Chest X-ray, PA view. Patient: 32 years old, sex F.
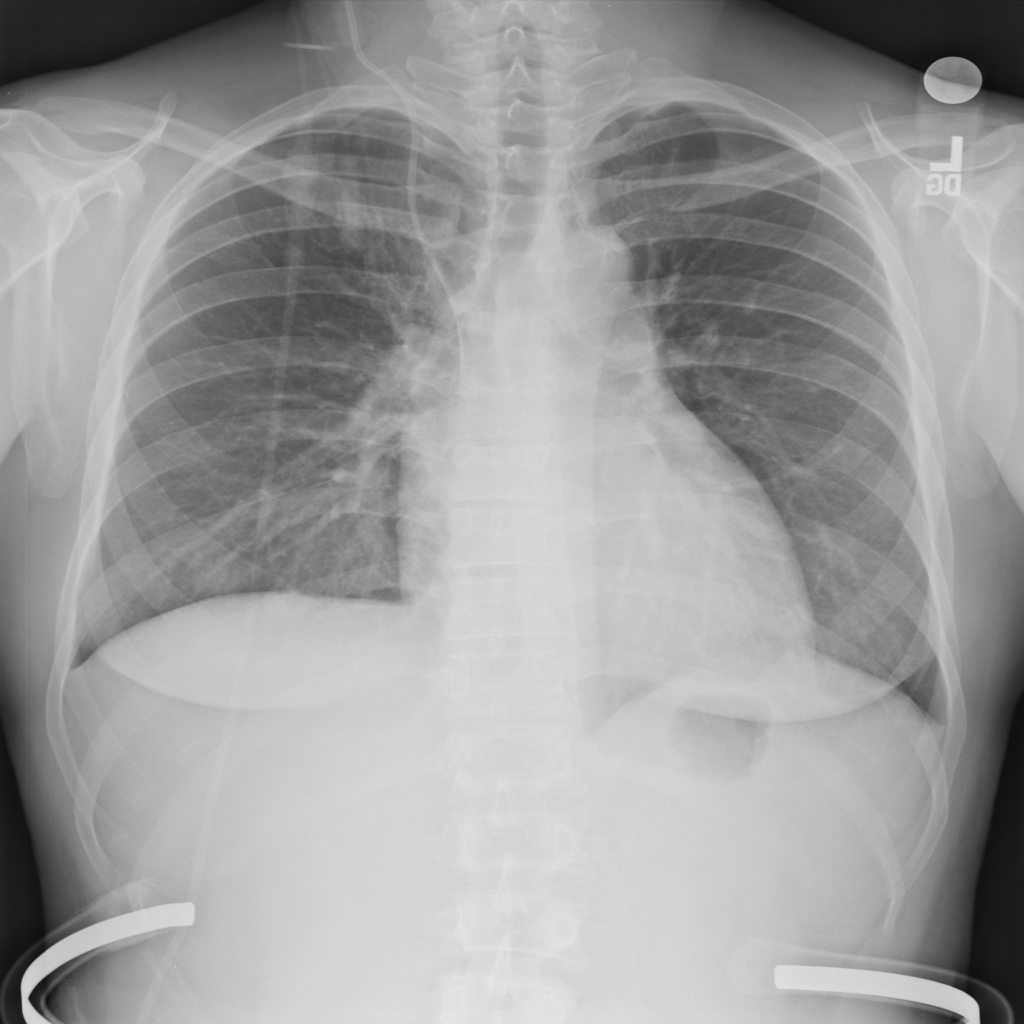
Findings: Effusion